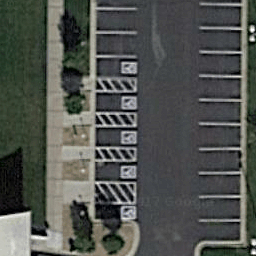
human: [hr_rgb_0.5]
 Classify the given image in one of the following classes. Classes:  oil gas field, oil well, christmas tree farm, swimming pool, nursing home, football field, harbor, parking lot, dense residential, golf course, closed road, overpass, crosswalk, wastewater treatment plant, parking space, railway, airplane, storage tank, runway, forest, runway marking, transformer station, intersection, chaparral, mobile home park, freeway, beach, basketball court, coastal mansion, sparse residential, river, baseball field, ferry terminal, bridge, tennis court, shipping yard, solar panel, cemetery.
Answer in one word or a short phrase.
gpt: parking space